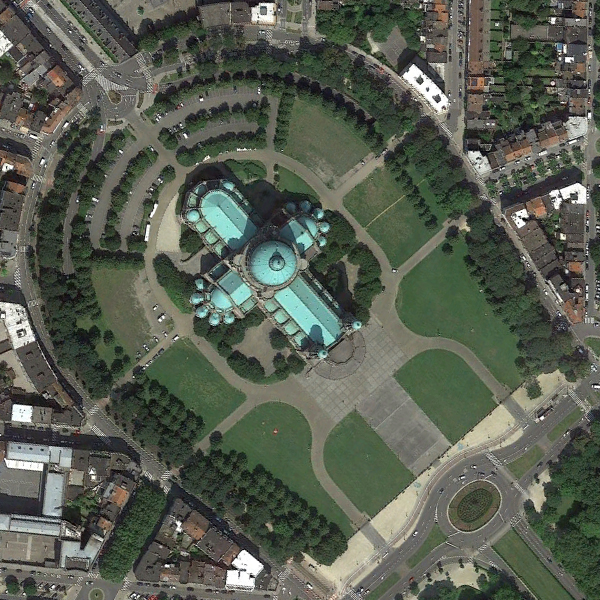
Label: Square